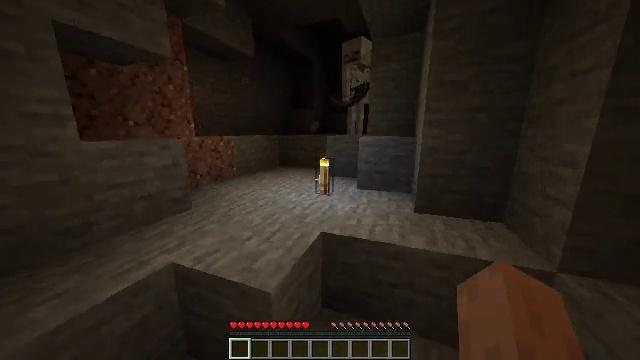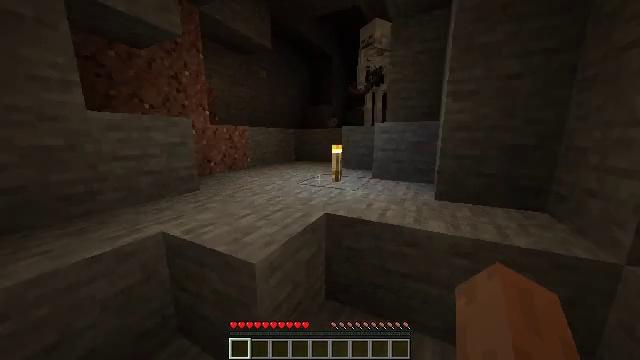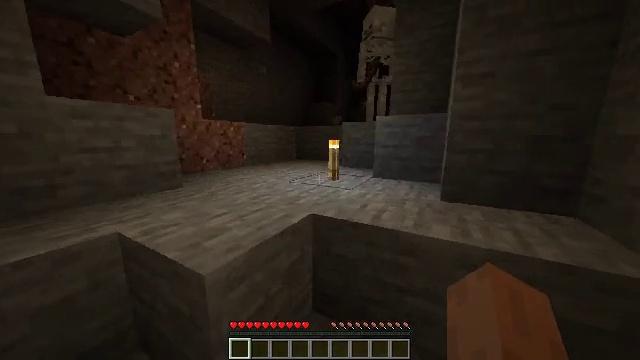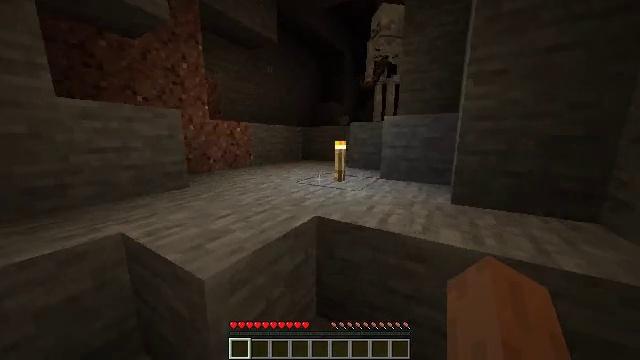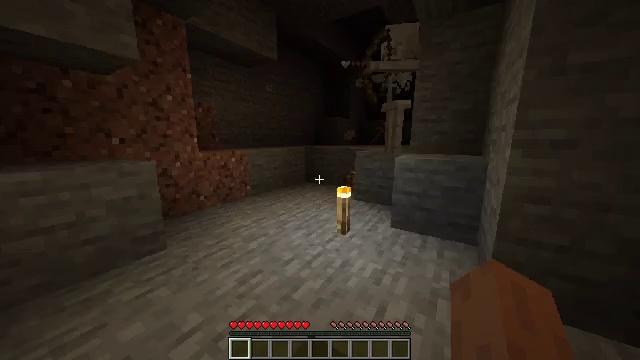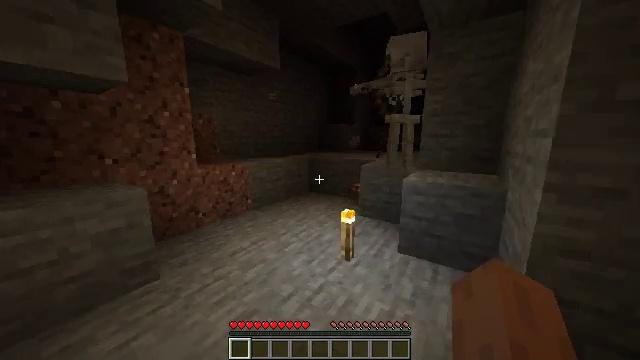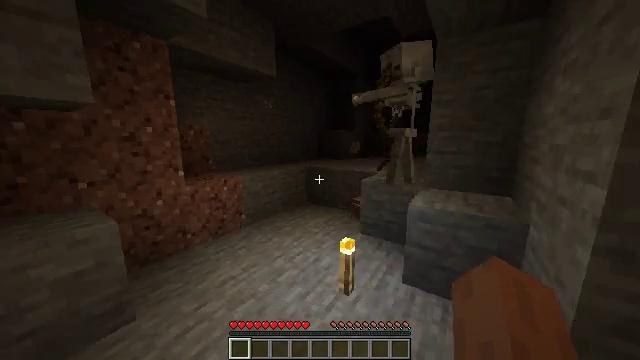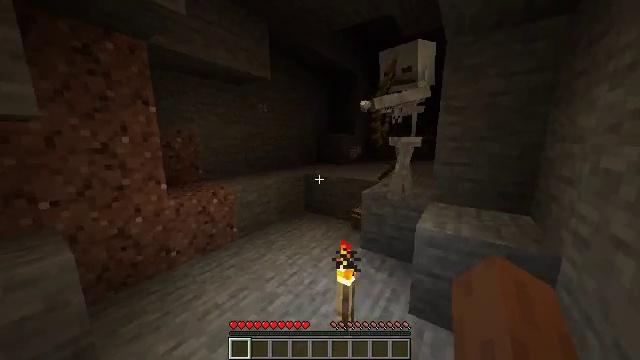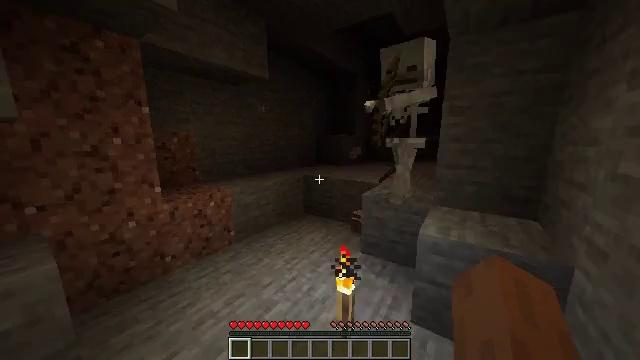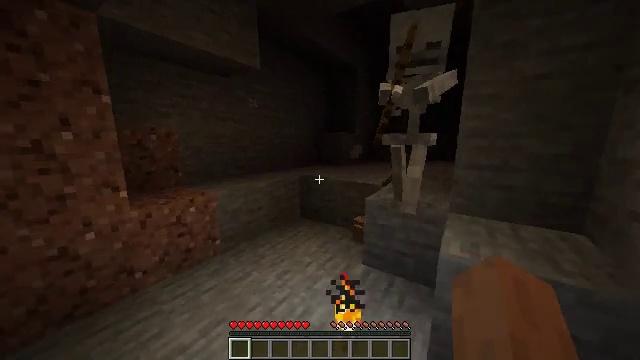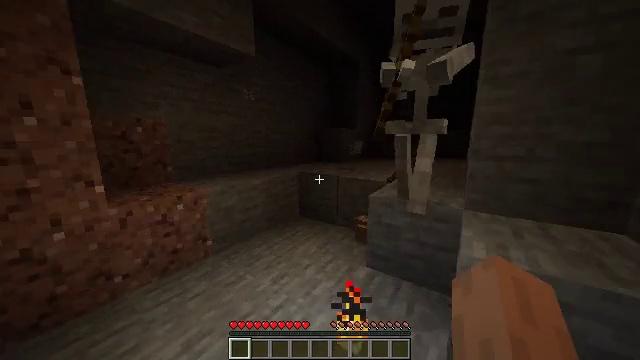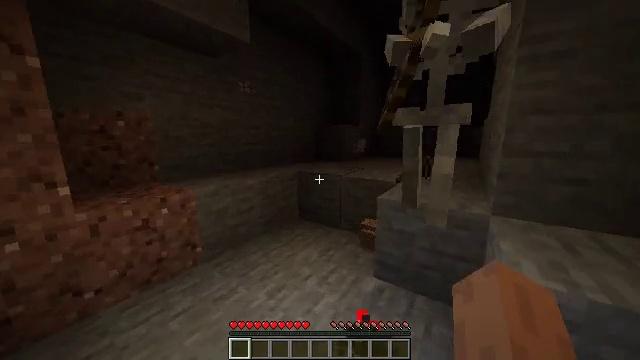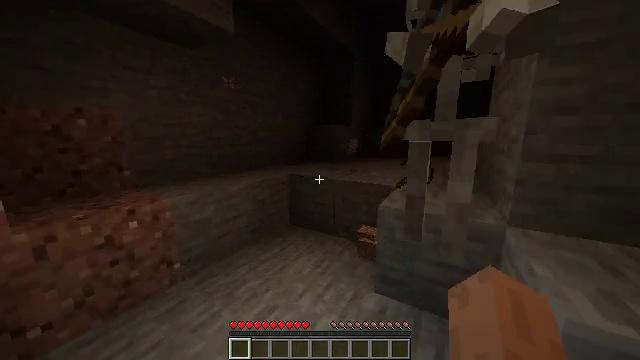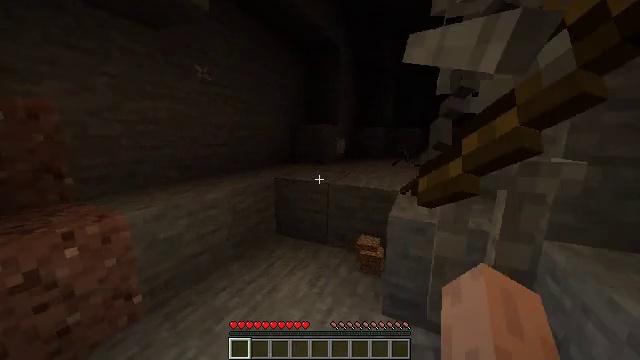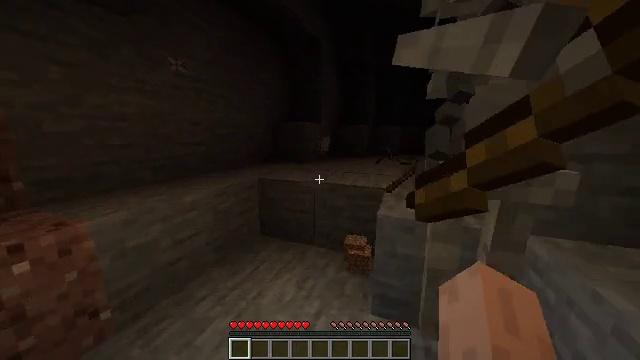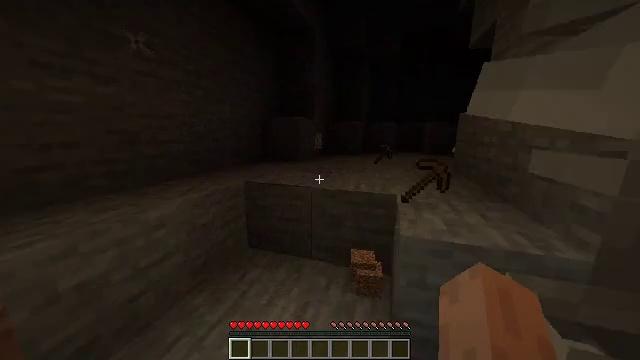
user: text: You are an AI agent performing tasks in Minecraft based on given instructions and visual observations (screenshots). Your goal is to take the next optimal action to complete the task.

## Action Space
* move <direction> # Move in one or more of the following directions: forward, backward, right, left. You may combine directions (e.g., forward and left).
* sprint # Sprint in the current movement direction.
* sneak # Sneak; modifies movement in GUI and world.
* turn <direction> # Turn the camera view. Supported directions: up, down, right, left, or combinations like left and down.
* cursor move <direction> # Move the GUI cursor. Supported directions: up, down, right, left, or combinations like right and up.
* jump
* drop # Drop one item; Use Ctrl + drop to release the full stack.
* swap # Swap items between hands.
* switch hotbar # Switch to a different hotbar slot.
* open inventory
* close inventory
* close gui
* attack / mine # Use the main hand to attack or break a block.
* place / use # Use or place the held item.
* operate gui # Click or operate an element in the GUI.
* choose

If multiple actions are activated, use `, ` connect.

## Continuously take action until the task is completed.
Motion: motion action
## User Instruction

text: Combat the skeleton.
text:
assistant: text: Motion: move forward, sprint, turn left and up
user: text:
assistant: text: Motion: move forward, sprint, turn left
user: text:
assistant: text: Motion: move forward, sprint, turn left, jump
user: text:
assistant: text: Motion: move forward, sprint, turn left, jump
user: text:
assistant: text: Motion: move forward, sprint, turn left, jump
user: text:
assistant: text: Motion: move forward, sprint, jump
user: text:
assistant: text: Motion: move forward, sprint, jump
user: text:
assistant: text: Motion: move forward, sprint
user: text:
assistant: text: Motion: move forward and move left, sprint
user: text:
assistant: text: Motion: move forward and move left, sprint
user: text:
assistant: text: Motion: move forward and move left, sprint
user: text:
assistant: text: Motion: move forward and move left, sprint, turn right
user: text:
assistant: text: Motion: move forward and move left, sprint, turn right
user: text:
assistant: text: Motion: move forward, sprint, turn right
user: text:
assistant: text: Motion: move forward, sprint, turn right
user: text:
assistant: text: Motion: move forward and move left, sprint, turn right
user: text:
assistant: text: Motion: move forward and move left, sprint, turn right
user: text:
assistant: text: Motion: move forward and move left, sprint, turn right
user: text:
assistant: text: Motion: move forward and move left, sprint, turn right
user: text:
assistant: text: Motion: move forward, sprint, turn right
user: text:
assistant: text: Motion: move forward
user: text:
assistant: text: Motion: move forward, sprint
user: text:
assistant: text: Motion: move forward and move left, sprint, jump
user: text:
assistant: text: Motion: move forward and move left, sprint, jump
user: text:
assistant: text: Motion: move forward and move left, sprint, jump
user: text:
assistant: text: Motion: move forward and move left, sprint, turn right, jump
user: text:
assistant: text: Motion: move forward and move left, sprint, turn right
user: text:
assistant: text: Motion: move forward and move left, sprint, turn right
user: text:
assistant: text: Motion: move forward and move left, sprint, turn right
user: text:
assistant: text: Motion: move forward and move left, sprint, turn right